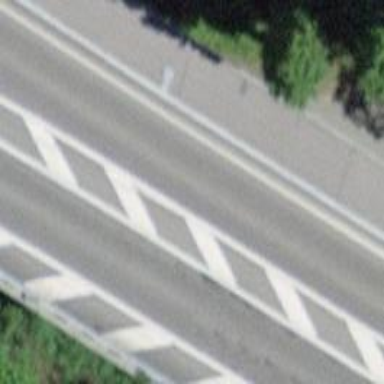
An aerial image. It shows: Tunnel under the road used for service purposes.